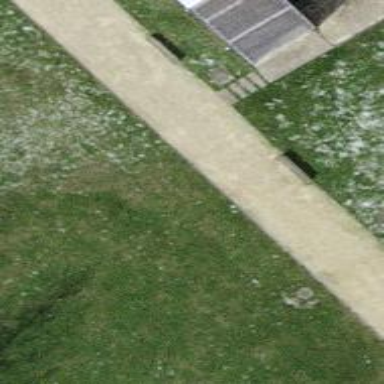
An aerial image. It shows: Path surfaced with fine gravel.